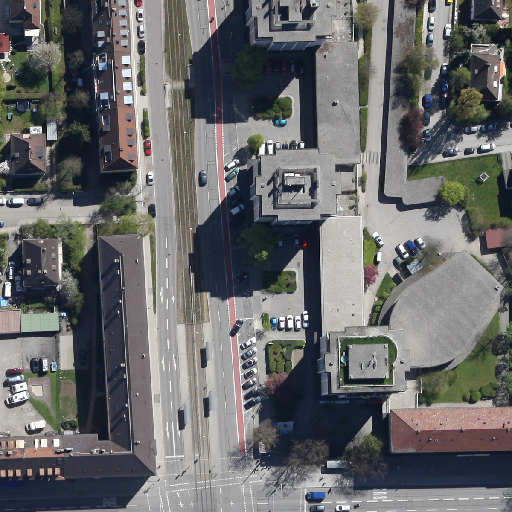
Referring expression: paved road